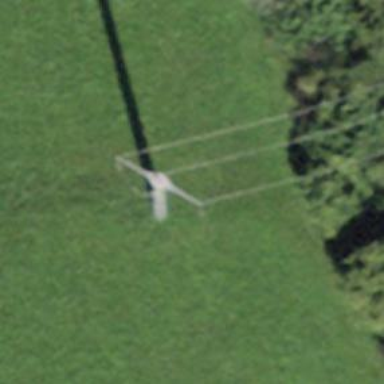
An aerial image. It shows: Minor power line.